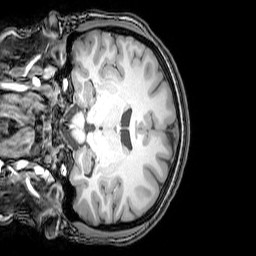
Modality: T1w
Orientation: coronal
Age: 22
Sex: female
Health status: healthy
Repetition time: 0.081 s
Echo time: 0.037 s